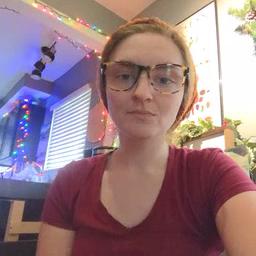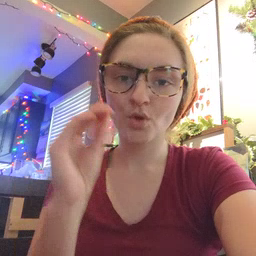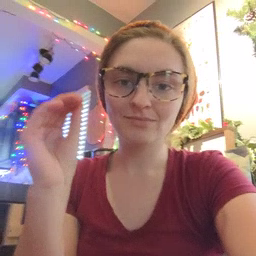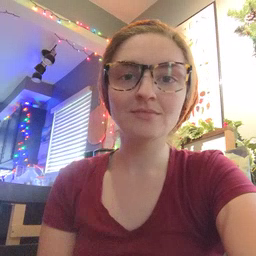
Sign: kiss